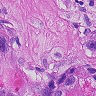
Metastatic tissue present: yes